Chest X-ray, PA view. Patient: 48 years old, sex F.
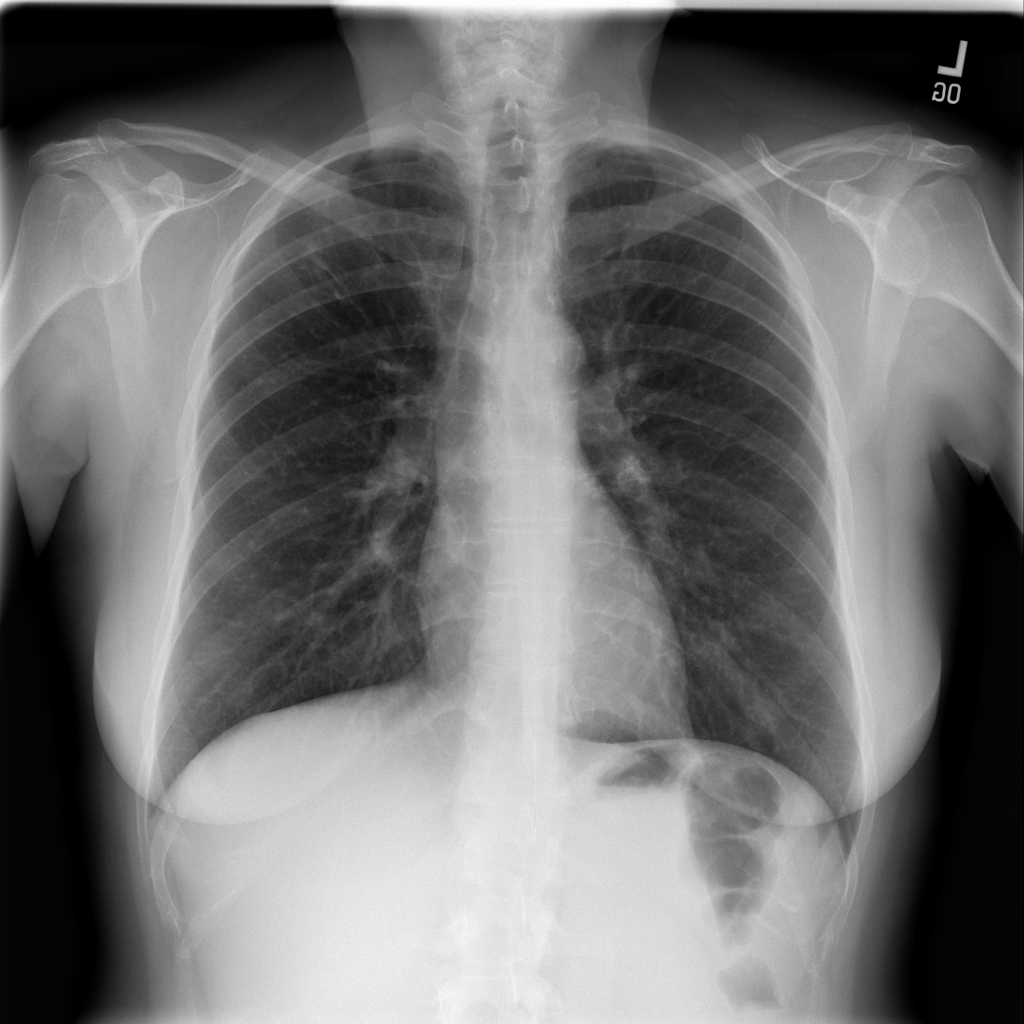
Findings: Nodule